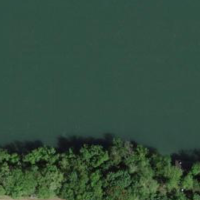
EUNIS habitat code: 15
Species observed at this site:
Impatiens parviflora